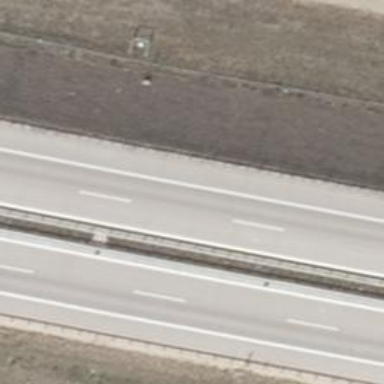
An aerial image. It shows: Motorway with concrete surface.